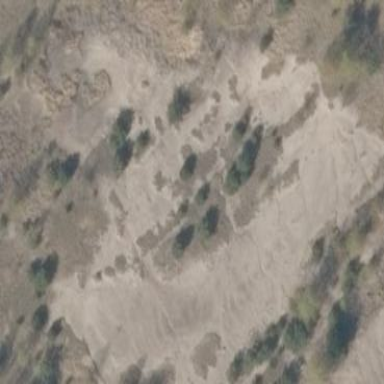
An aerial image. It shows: Natural area covered with sand.